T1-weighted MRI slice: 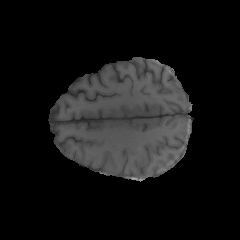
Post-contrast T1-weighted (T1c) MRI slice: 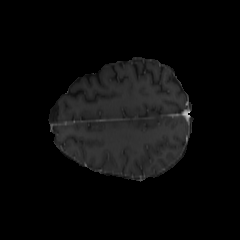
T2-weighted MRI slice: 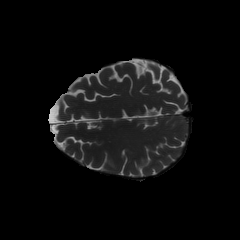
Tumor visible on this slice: no